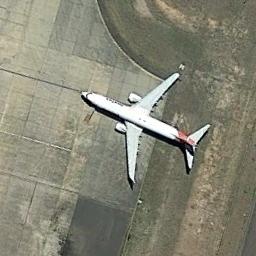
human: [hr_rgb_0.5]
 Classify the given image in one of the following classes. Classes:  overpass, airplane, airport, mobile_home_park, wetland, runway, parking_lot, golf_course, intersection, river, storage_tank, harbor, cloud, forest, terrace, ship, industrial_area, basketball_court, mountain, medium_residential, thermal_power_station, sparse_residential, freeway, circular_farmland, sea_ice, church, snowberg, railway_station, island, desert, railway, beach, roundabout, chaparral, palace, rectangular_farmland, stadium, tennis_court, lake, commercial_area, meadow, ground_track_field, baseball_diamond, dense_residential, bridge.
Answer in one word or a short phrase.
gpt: airplane